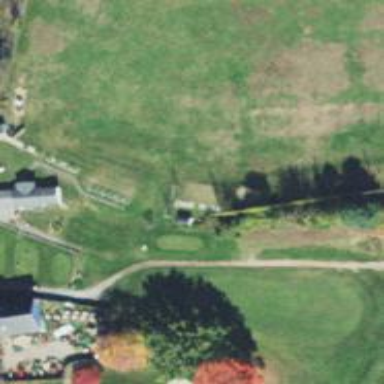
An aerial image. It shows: Golf tee.